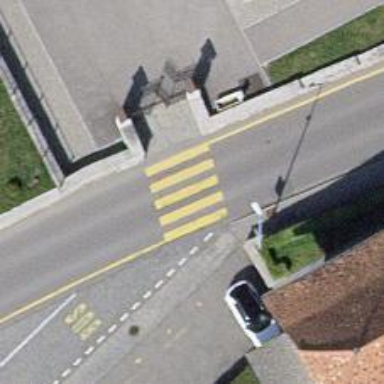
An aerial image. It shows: Uncontrolled road crossing with markings.